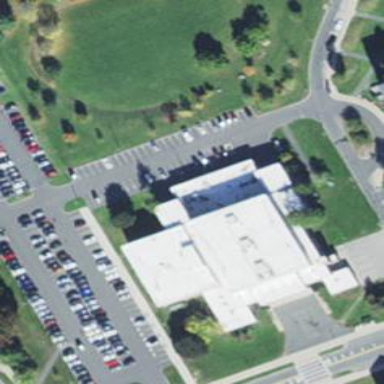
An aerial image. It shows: Fitness center building.